高一 · 代数
函数 $f(x)$ 在 $[-2,2]$ 上的图象如图 1-3-3 所示, 则此函数的最小值、最大值分别是( )

图 1-3-3
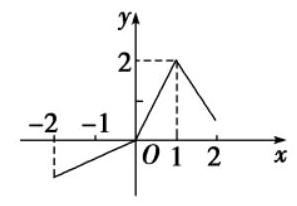
A. $f(-2), 0$
B. 0,2
C. $f(-2), 2$
D. $f(2), 2$
答案: C
解析: 由题图可知, 此函数的最小值是 $f(-2)$, 最大值是 2 .